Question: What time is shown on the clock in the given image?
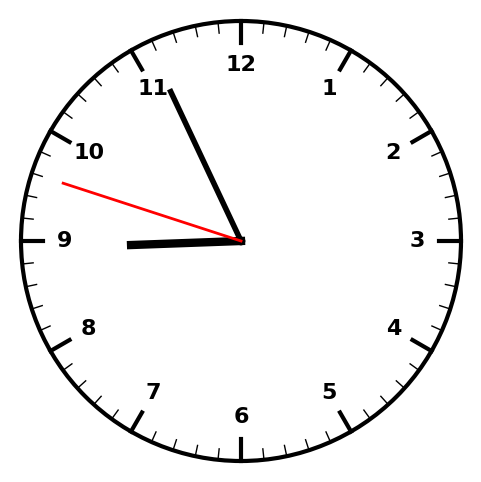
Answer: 08:55:48